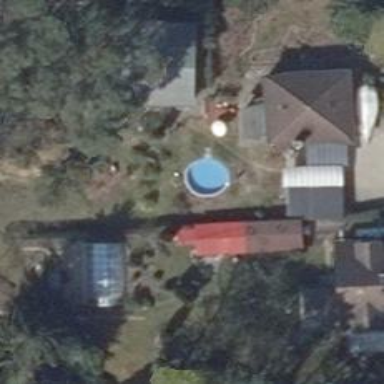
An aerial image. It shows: Swimming pool located in leisure land.